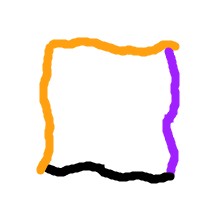
Shape: square